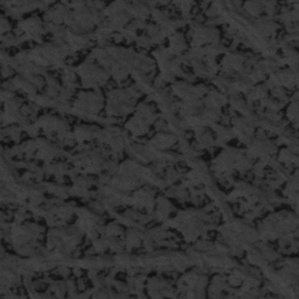
Label: frost